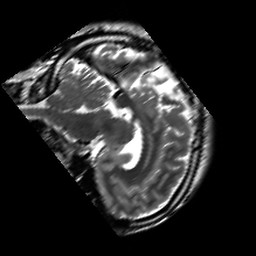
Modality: T2w
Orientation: sagittal
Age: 32
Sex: male
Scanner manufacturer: siemens
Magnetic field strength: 3 T
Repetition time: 7 s
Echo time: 0.09 s